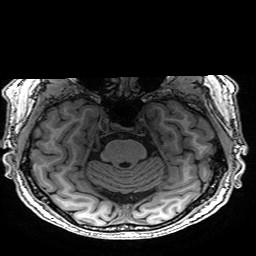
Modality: T1w
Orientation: coronal
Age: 67
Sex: male
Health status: healthy
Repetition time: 2.53 s
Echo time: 0.0034 s